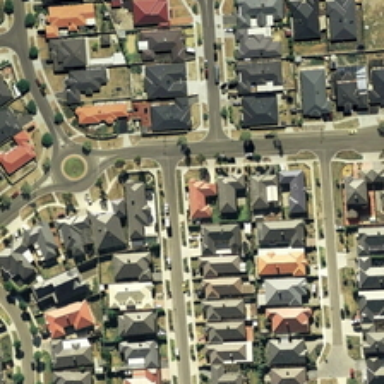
The residential buildings on both sides of the road are neatly arranged .